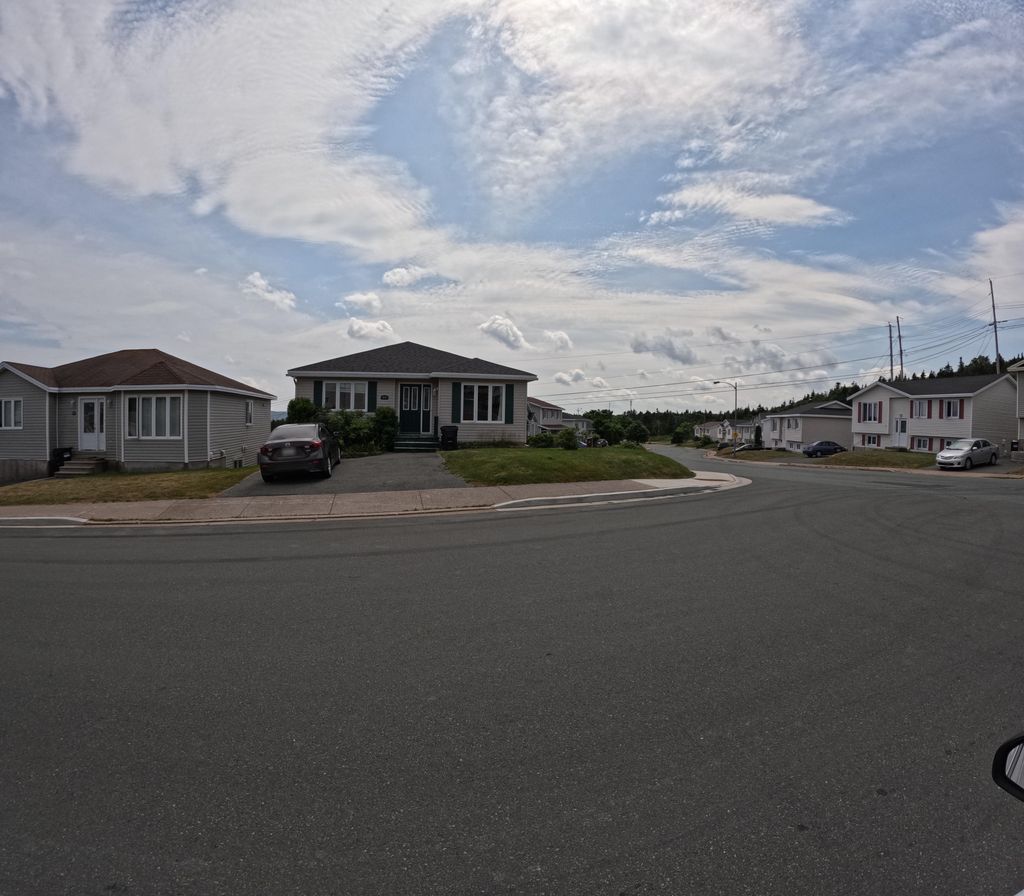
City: st_johns